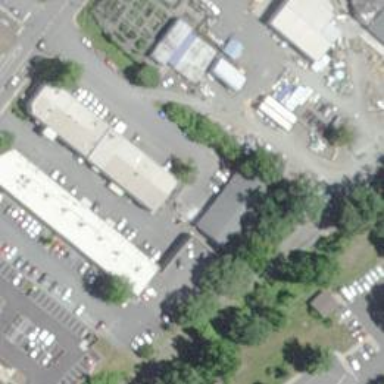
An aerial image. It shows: Commercial building.